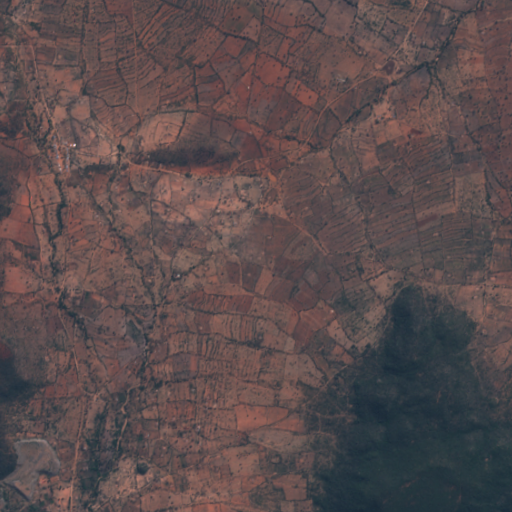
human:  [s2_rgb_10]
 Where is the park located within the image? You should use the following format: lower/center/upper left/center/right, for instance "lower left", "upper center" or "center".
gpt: The park is located in the upper right of the image.
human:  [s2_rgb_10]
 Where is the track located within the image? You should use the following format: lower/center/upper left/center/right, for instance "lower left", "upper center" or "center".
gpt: The track is located in the upper right of the image.
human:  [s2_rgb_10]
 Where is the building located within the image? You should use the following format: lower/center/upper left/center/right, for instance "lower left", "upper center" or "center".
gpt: There is no building in the image.